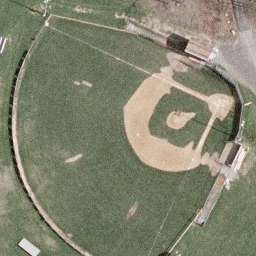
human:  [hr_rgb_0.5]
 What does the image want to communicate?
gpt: baseball diamond